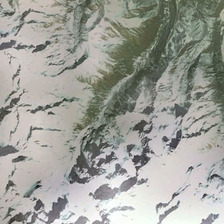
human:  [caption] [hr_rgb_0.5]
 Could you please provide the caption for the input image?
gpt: this mountain is mostly covered with white snow .

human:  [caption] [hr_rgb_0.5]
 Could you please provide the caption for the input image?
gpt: here is some snow capped mountainpeaks .

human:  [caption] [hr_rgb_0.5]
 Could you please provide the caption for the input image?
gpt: here is some snow capped mountainpeaks .

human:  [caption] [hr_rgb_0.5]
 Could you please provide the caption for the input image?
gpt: here is some snow capped mountainpeaks .

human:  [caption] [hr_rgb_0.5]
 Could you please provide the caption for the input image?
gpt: it is a piece of white snow mountains .